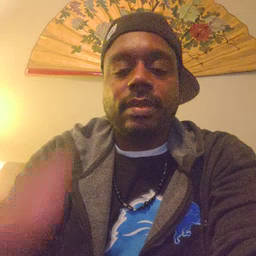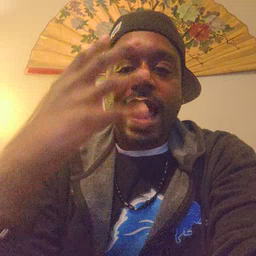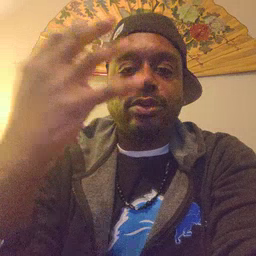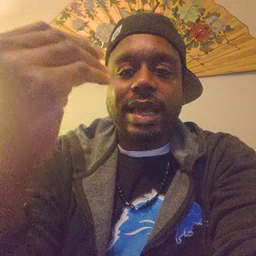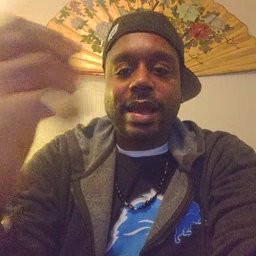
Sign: outside